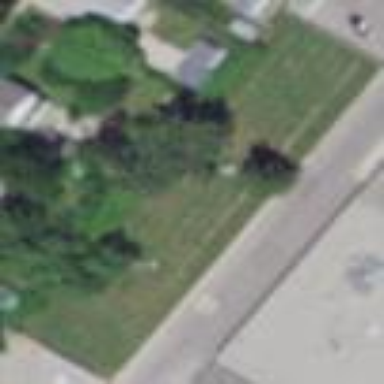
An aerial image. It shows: Cemetery.